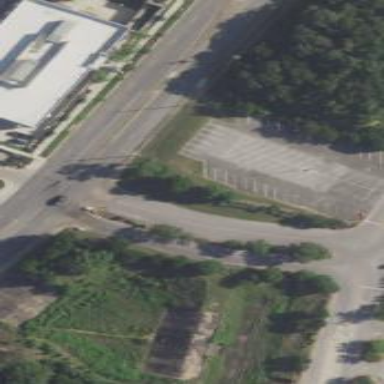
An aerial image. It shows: Paved parking area.